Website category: book
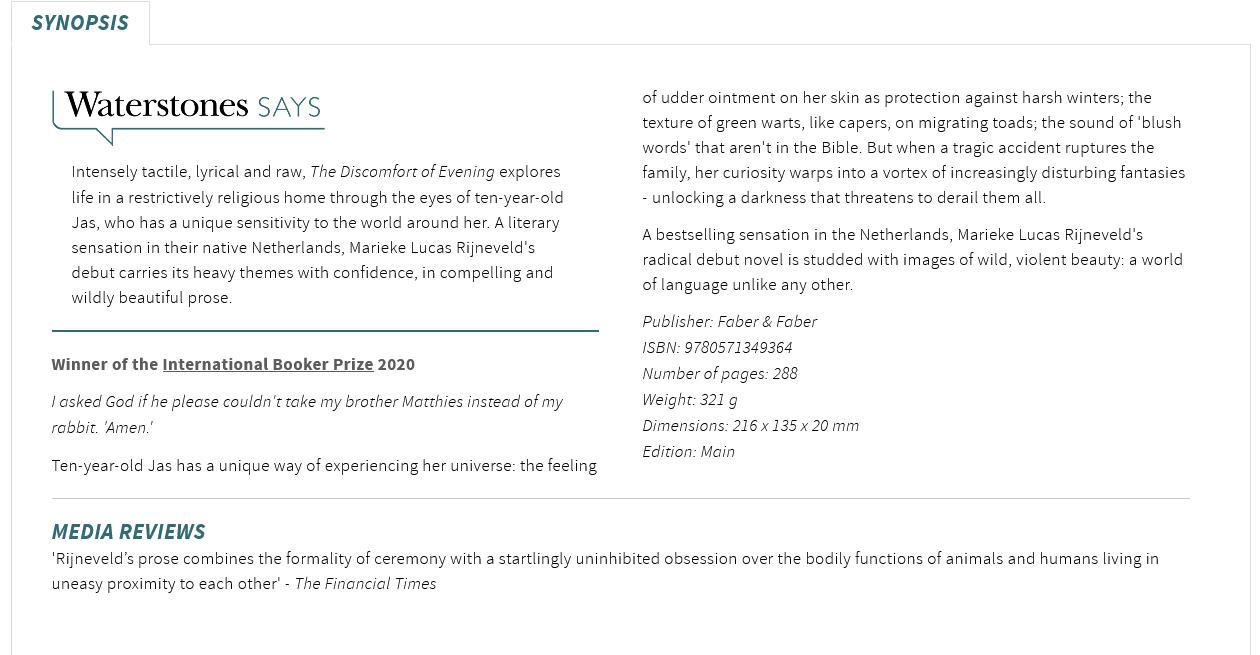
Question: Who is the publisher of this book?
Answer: Faber & Faber

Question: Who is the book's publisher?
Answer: Faber & Faber

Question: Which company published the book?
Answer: Faber & Faber

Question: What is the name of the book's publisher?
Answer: Faber & Faber

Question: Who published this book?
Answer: Faber & Faber

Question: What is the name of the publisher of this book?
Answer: Faber & Faber

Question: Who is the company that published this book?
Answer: Faber & Faber

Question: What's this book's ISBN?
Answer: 9780571349364

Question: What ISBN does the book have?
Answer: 9780571349364

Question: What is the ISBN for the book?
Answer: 9780571349364

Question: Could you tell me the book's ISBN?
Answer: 9780571349364

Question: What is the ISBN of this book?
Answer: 9780571349364

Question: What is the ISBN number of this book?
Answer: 9780571349364

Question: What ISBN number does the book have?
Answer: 9780571349364

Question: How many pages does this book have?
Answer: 288

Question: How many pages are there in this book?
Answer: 288

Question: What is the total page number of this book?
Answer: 288

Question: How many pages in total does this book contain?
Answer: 288

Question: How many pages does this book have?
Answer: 288

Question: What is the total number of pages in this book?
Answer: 288

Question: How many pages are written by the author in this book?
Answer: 288

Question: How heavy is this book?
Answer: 321 g

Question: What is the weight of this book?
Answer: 321 g

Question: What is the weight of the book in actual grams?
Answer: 321 g

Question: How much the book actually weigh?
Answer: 321 g

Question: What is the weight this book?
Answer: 321 g

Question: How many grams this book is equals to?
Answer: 321 g

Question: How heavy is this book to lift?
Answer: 321 g

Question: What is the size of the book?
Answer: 216 x 135 x 20 mm

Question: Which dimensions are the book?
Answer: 216 x 135 x 20 mm

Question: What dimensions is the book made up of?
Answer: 216 x 135 x 20 mm

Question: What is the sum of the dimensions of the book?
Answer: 216 x 135 x 20 mm

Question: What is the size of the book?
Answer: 216 x 135 x 20 mm

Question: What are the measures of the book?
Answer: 216 x 135 x 20 mm

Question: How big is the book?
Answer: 216 x 135 x 20 mm